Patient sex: F
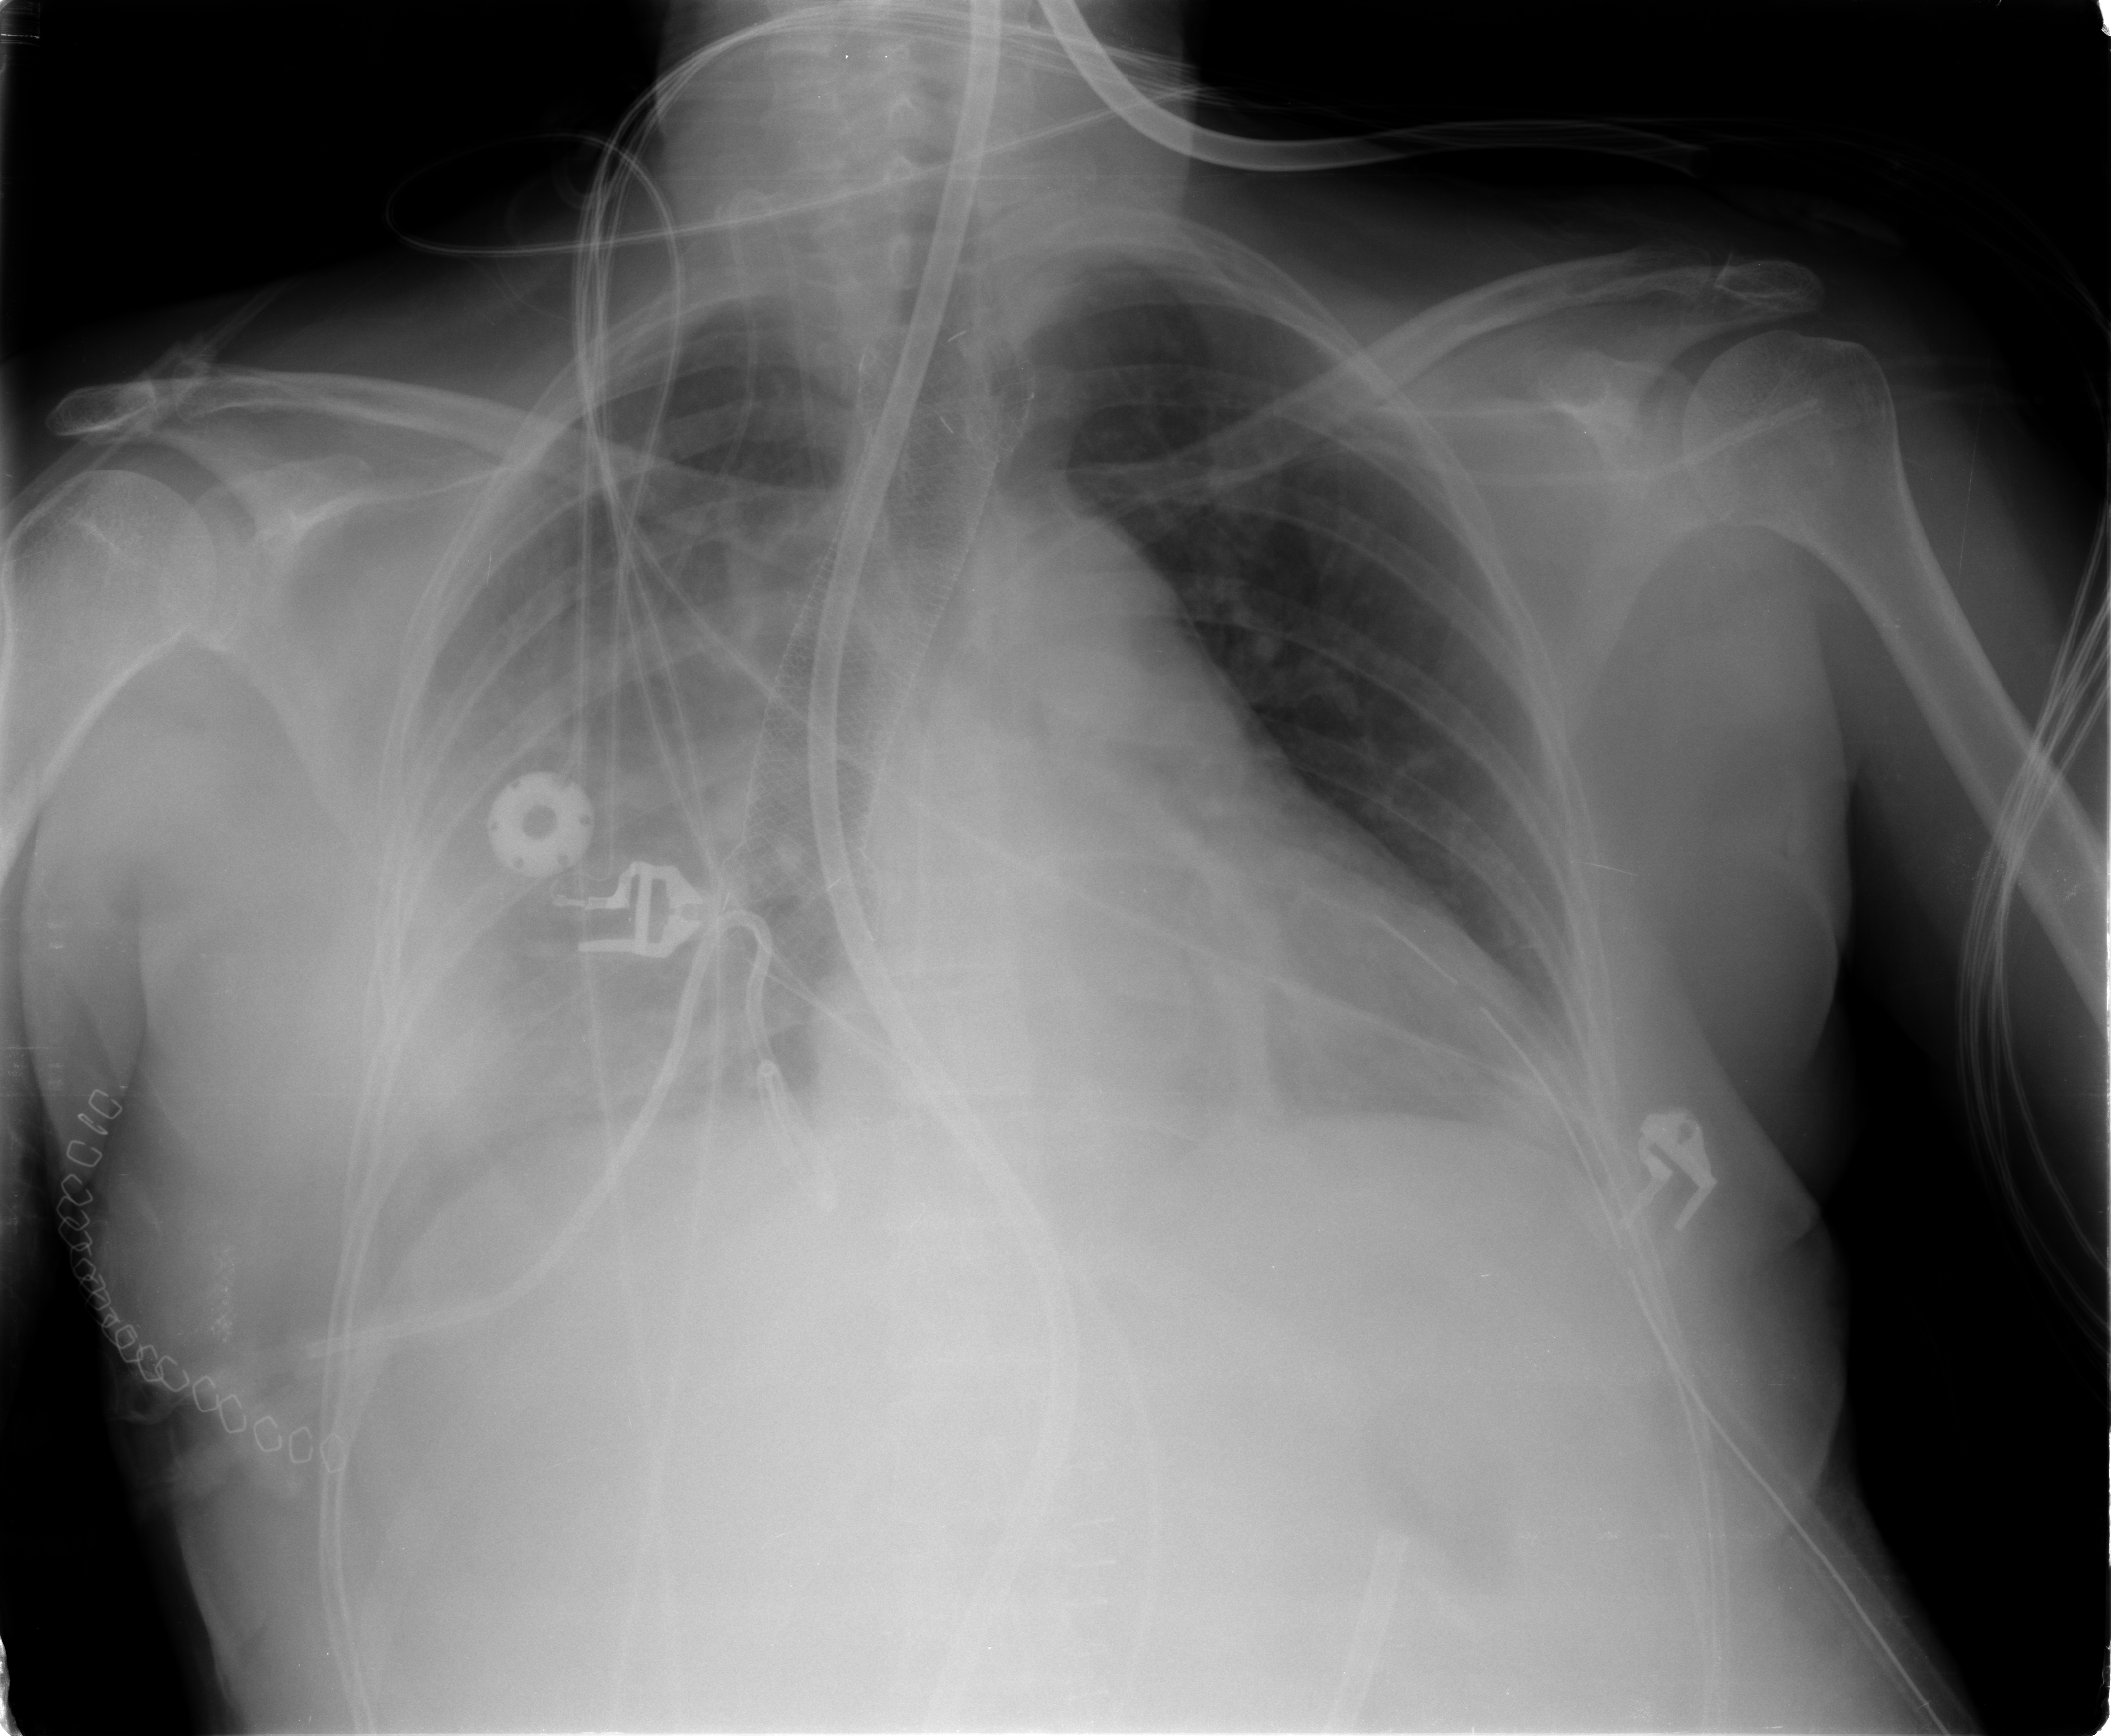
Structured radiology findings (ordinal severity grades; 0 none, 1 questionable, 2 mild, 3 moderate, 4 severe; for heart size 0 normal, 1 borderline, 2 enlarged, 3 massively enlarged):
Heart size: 2
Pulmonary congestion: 1
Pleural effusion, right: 3
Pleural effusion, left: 2
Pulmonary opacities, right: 0
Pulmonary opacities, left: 0
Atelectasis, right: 2
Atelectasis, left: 2